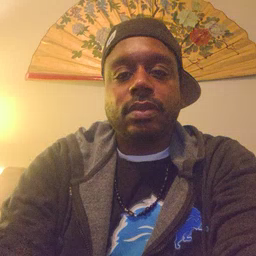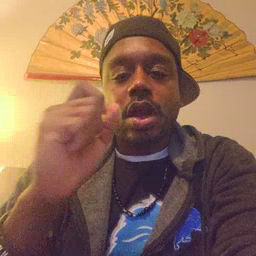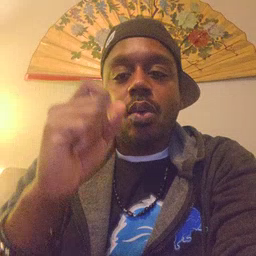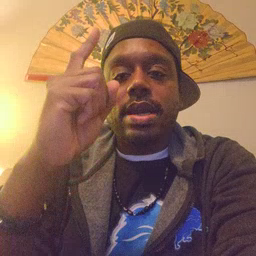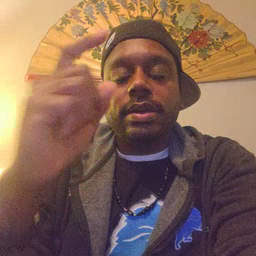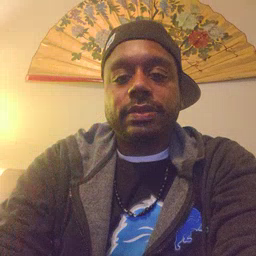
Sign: wake